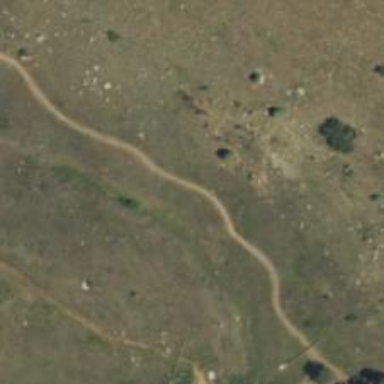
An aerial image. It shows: Path.